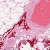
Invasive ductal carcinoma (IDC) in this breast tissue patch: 0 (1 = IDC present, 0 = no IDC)